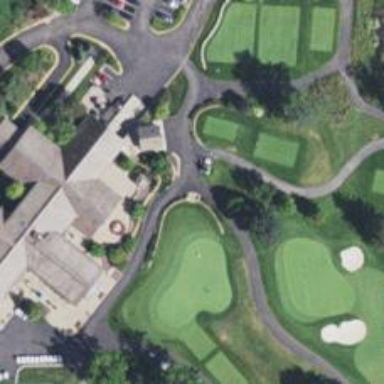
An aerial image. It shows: Path for both roads and golfers.